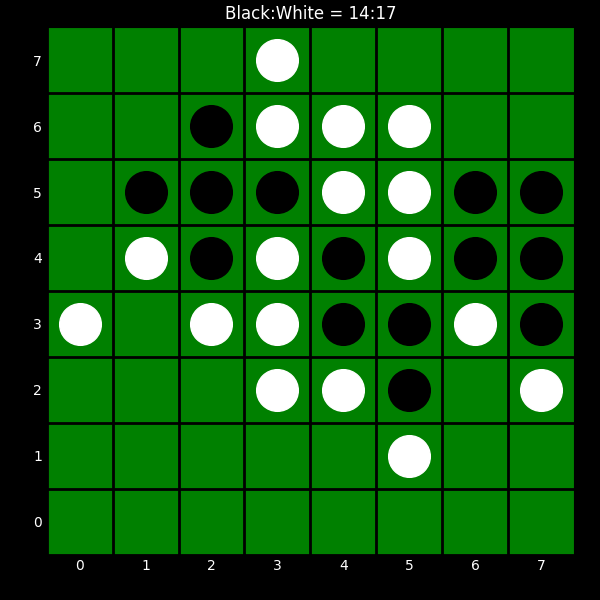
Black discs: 14
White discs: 17